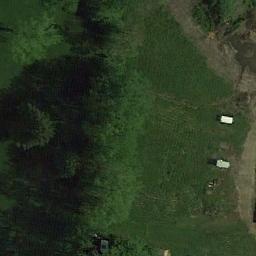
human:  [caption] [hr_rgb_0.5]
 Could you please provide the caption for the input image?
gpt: There is a road and some trees next to the meadow .

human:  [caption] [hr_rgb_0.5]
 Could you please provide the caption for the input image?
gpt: This meadow has dense grasses and some trees .

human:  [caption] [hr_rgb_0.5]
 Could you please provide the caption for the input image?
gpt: There are two intersecting paths in the grass .

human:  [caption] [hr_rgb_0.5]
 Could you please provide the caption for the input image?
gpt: Some trees are on the meadow .

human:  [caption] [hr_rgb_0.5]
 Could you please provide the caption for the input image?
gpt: There are some green trees and two white buildings on the green meadow .